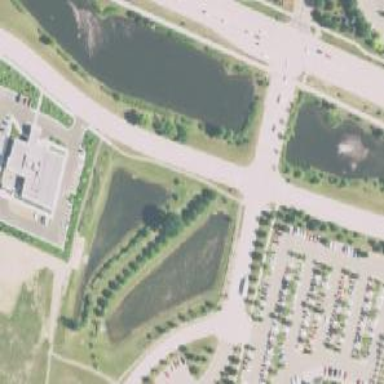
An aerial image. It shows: Pond surrounded by basin.